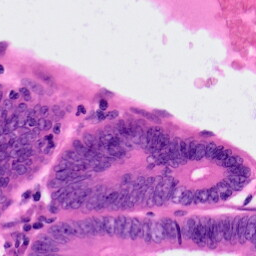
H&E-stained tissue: Colon